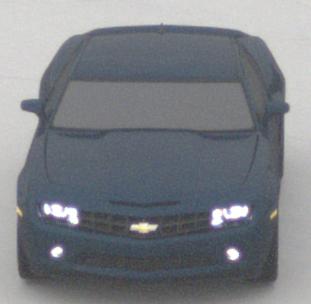
Make: Chevrolet
Model: Camaro Cabriolet 6.2 V8
Detailed model: Camaro (V) Coupé
Model produced from: 2011/09
Model produced until: 2014/02
Doors: 2
Color: blue
Road condition: dry road
Daytime: morning or afternoon
Contrast: low contrast